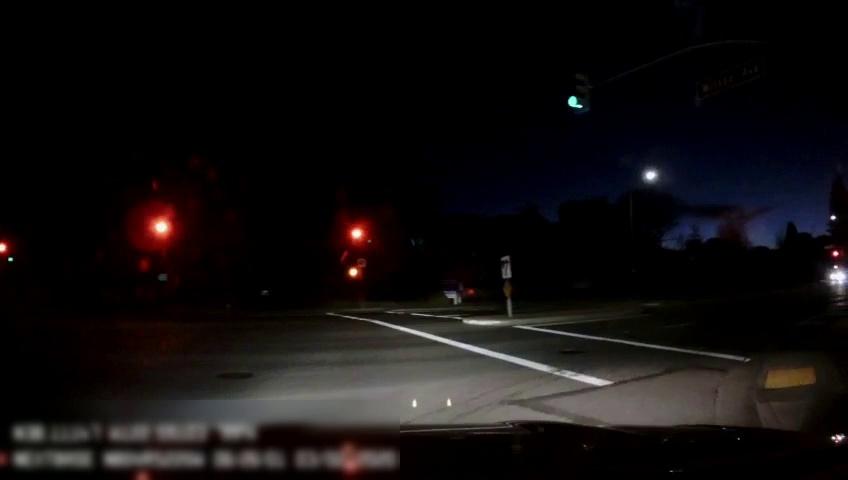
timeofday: Night
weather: Other
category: Drivable Space
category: Vehicles | Car
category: Lanes | Current Lane
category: Lanes | Alternate Lane
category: Lanes | Opposite Lane
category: Traffic | Signs
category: Traffic | Lights
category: Traffic | Signs